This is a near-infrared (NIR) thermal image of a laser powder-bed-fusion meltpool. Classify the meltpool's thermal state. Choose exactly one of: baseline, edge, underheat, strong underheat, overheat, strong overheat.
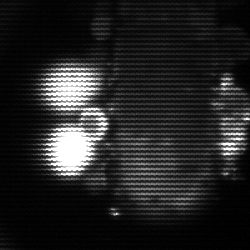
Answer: strong underheat